Question: I set my DIV as so I can capture image from clipboard. I managed to paste the image. When I right click and check View Selection Source, I able to see the base64 value. Once i copy and save the base64 value, I managed to see the image I paste earlier. How do I get the View Selection Source value programatically.? Any advice or any link for references is highly appreciated.
HTML
'''
<Html>
<Head>
<Title>Screen Shot Example</Title>
<style type="text/css">
#apDiv1 {
position:absolute;
width:258px;
height:165px;
z-index:1;
left: 71px;
top: 59px;
}
</style>
</Head>
<Body>
<div id="apDiv1" contenteditable='true'>Paste Test</div>
</Body>
</Html>
'''
Image

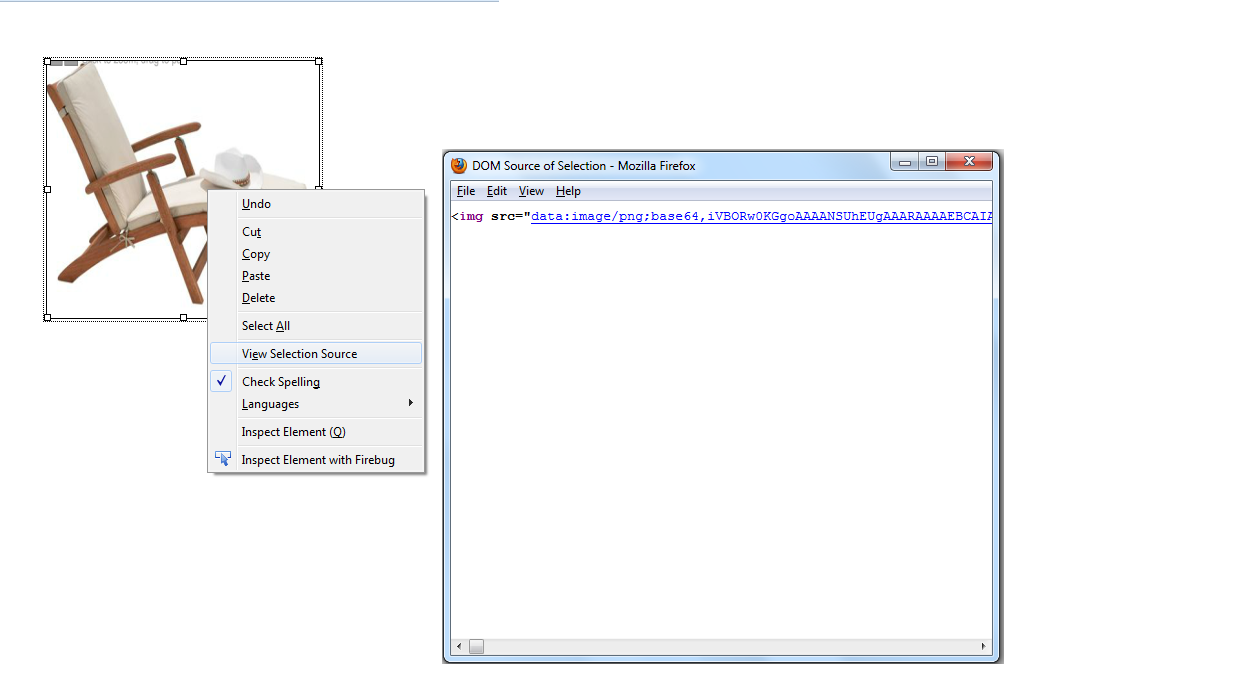
Answer: Find the 'img' element in your 'contenteditable' element, and grab its 'src' attribute.
Note that this <URL>.
You can detect 'webkit-fake-url' pseudo-protocol and branch your code to inform the user that you can't grab their image on their browser.